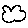
Label: cloud